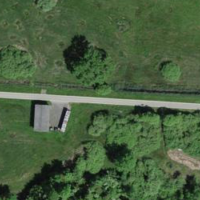
EUNIS habitat code: 57
Species observed at this site:
Celastrina argiolus